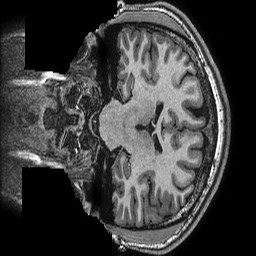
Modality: T1w
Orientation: coronal
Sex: male
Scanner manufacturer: ge
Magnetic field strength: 3 T
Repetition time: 0.0077 s
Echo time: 0.003436 s